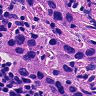
Metastatic tissue present: yes